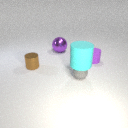
large cyan rubber cylinder above small gray rubber sphere